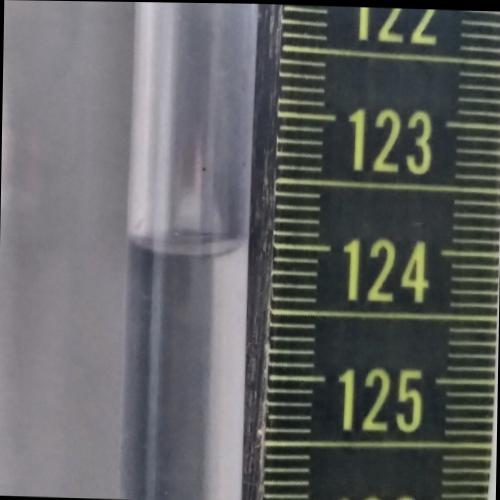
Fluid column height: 124.0 cm